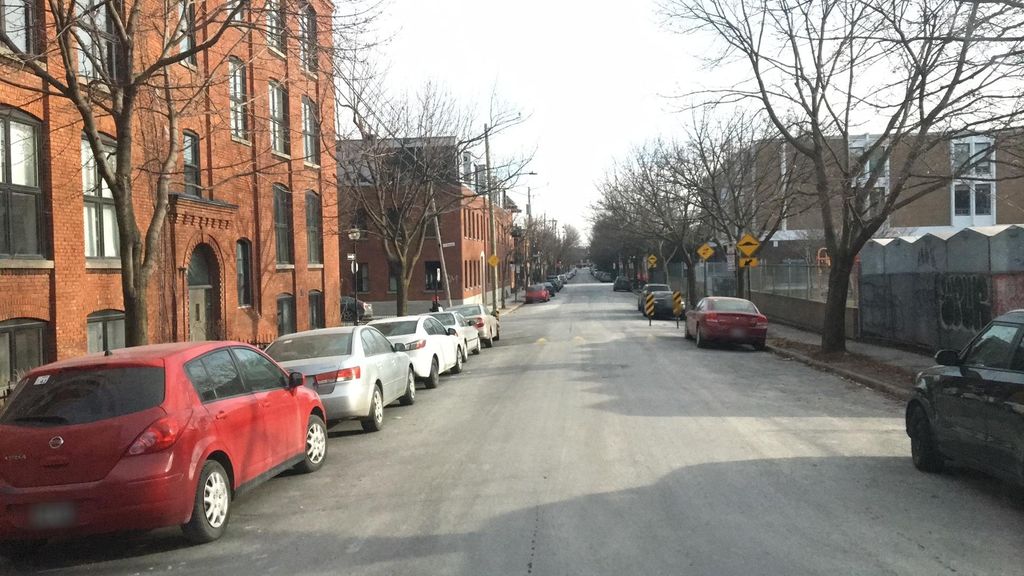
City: montreal